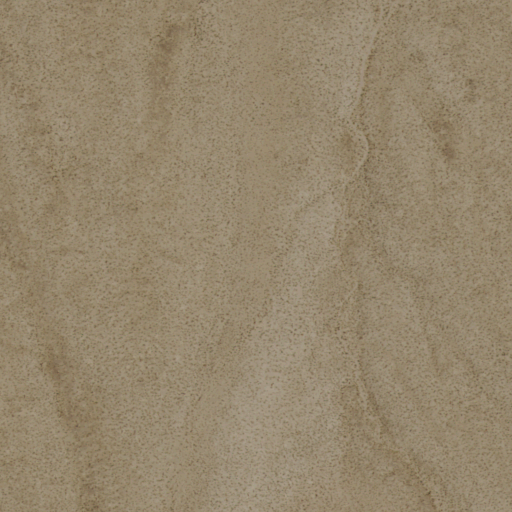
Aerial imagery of plain(s) in Nevada named Buckley Flat containing only shrub